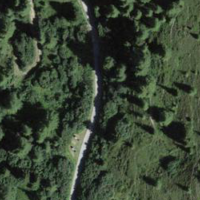
EUNIS habitat code: 26
Species observed at this site:
Ranunculus platanifolius